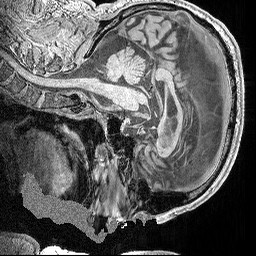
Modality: MP2RAGE
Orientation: sagittal
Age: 72
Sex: male
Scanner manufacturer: siemens
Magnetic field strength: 3 T
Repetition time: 5 s
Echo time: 0.00298 s